Question: From this :
'''
<products>
</products>
'''
I want to get this :
'''
<products>
<product code="id1">
</products>
'''
What's the right syntax ? I tried this but does not seem to work :
'''
$newproduct= $products.CreateElement("product")
$newproduct.SetAttribute("code", "");
$newproduct.code="id1"
$products.AppendChild($newproduct)
'''
Solution given below almost works except AppendChild does not work on null value. I've typed the given example exactly on Powershell 2.

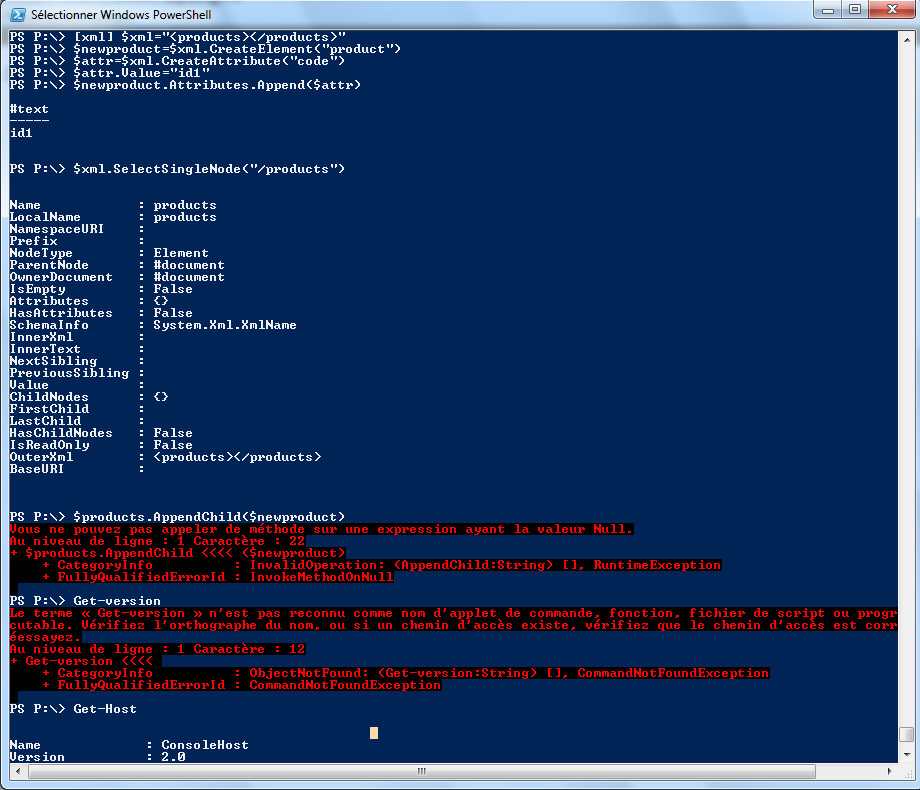
Answer: Create an attribute node and append it to the '<product>' node's attributes:
'''
[xml]$xml = '<products></products>'
$newproduct = $xml.CreateElement('product')
$attr = $xml.CreateAttribute('code')
$attr.Value = 'id1'
$newproduct.Attributes.Append($attr)
$products = $xml.SelectSingleNode('//products')
$products.AppendChild($newproduct)
'''
Result:
'''
<?xml version="1.0" encoding="ibm850"?>
<products>
<product code="id1" />
</products>
'''
Demonstration (PowerShell v2):
'''
PS C:\> $PSVersionTable
Name Value
---- -----
CLRVersion 2.0.50727.3662
BuildVersion 6.0.6002.18111
PSVersion 2.0
WSManStackVersion 2.0
PSCompatibleVersions {1.0, 2.0}
SerializationVersion 1.1.0.1
PSRemotingProtocolVersion 2.1
PS C:\> [xml]$xml = '<products></products>'
PS C:\> $newproduct = $xml.CreateElement('product')
PS C:\> $attr = $xml.CreateAttribute('code')
PS C:\> $attr.Value = 'id1'
PS C:\> $newproduct.Attributes.Append($attr)
#text
-----
id1
PS C:\> $products = $xml.SelectSingleNode('//products')
PS C:\> $products.AppendChild($newproduct)
code
----
id1
PS C:\> $xml.Save([Console]::Out) + "'n"
<?xml version="1.0" encoding="ibm850"?>
<products>
<product code="id1" />
</products>
'''